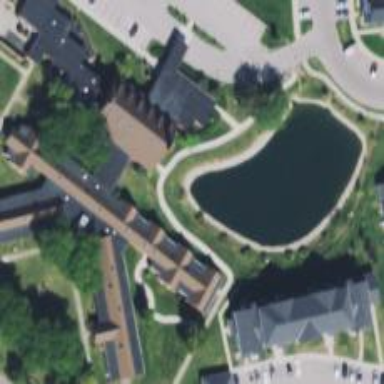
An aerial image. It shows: Nursing home building.